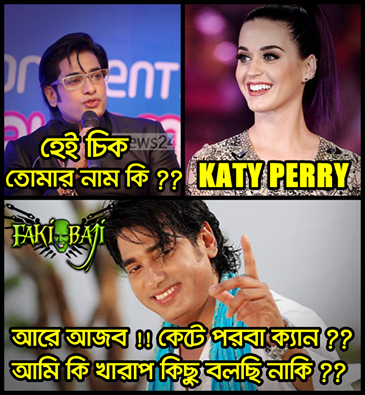
Caption: হেই চিক তোমার নাম কি??  KATY PERRY আরে আজব কেটে পরবা ক্যান ?? আমি কি খারাপ কিছু বলছি নাকি??
Label: non-hate